Question: I'm using a vlookup to look for the all cells in the column D and see if they got a positive match in the C cells. If yes, I'm putting what is in the B cell next to the C cell.
In the example below, E2 will have what is inside of B2 after a lookup on D2 in the C column.
I've tried this formula but it is not the good one
'''
=VLOOKUP(D2,C:C,0,FALSE)
'''
I hope I don't need VBA
Best.

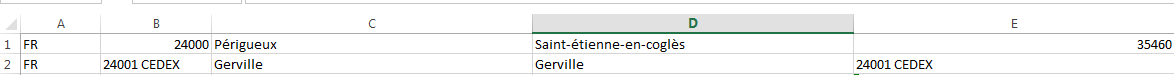
Answer: It is not completely clear exactly what you are looking for. I think you are trying to lookup data in column B based on a key in column C. If so what you want to use is
'''
=INDEX(B:B,MATCH(D2,C:C,0))
'''
As a breakdown, the 'MATCH' will return a number representing which row within the range 'C:C' matches the key 'D2'. And, 'INDEX' returns the element in 'B:B' at row 'MATCH(D2,C:C,0)'.